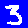
Digit: 3